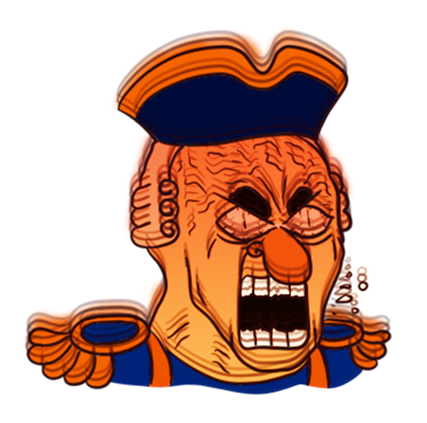
Label: 5_Rage